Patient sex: F
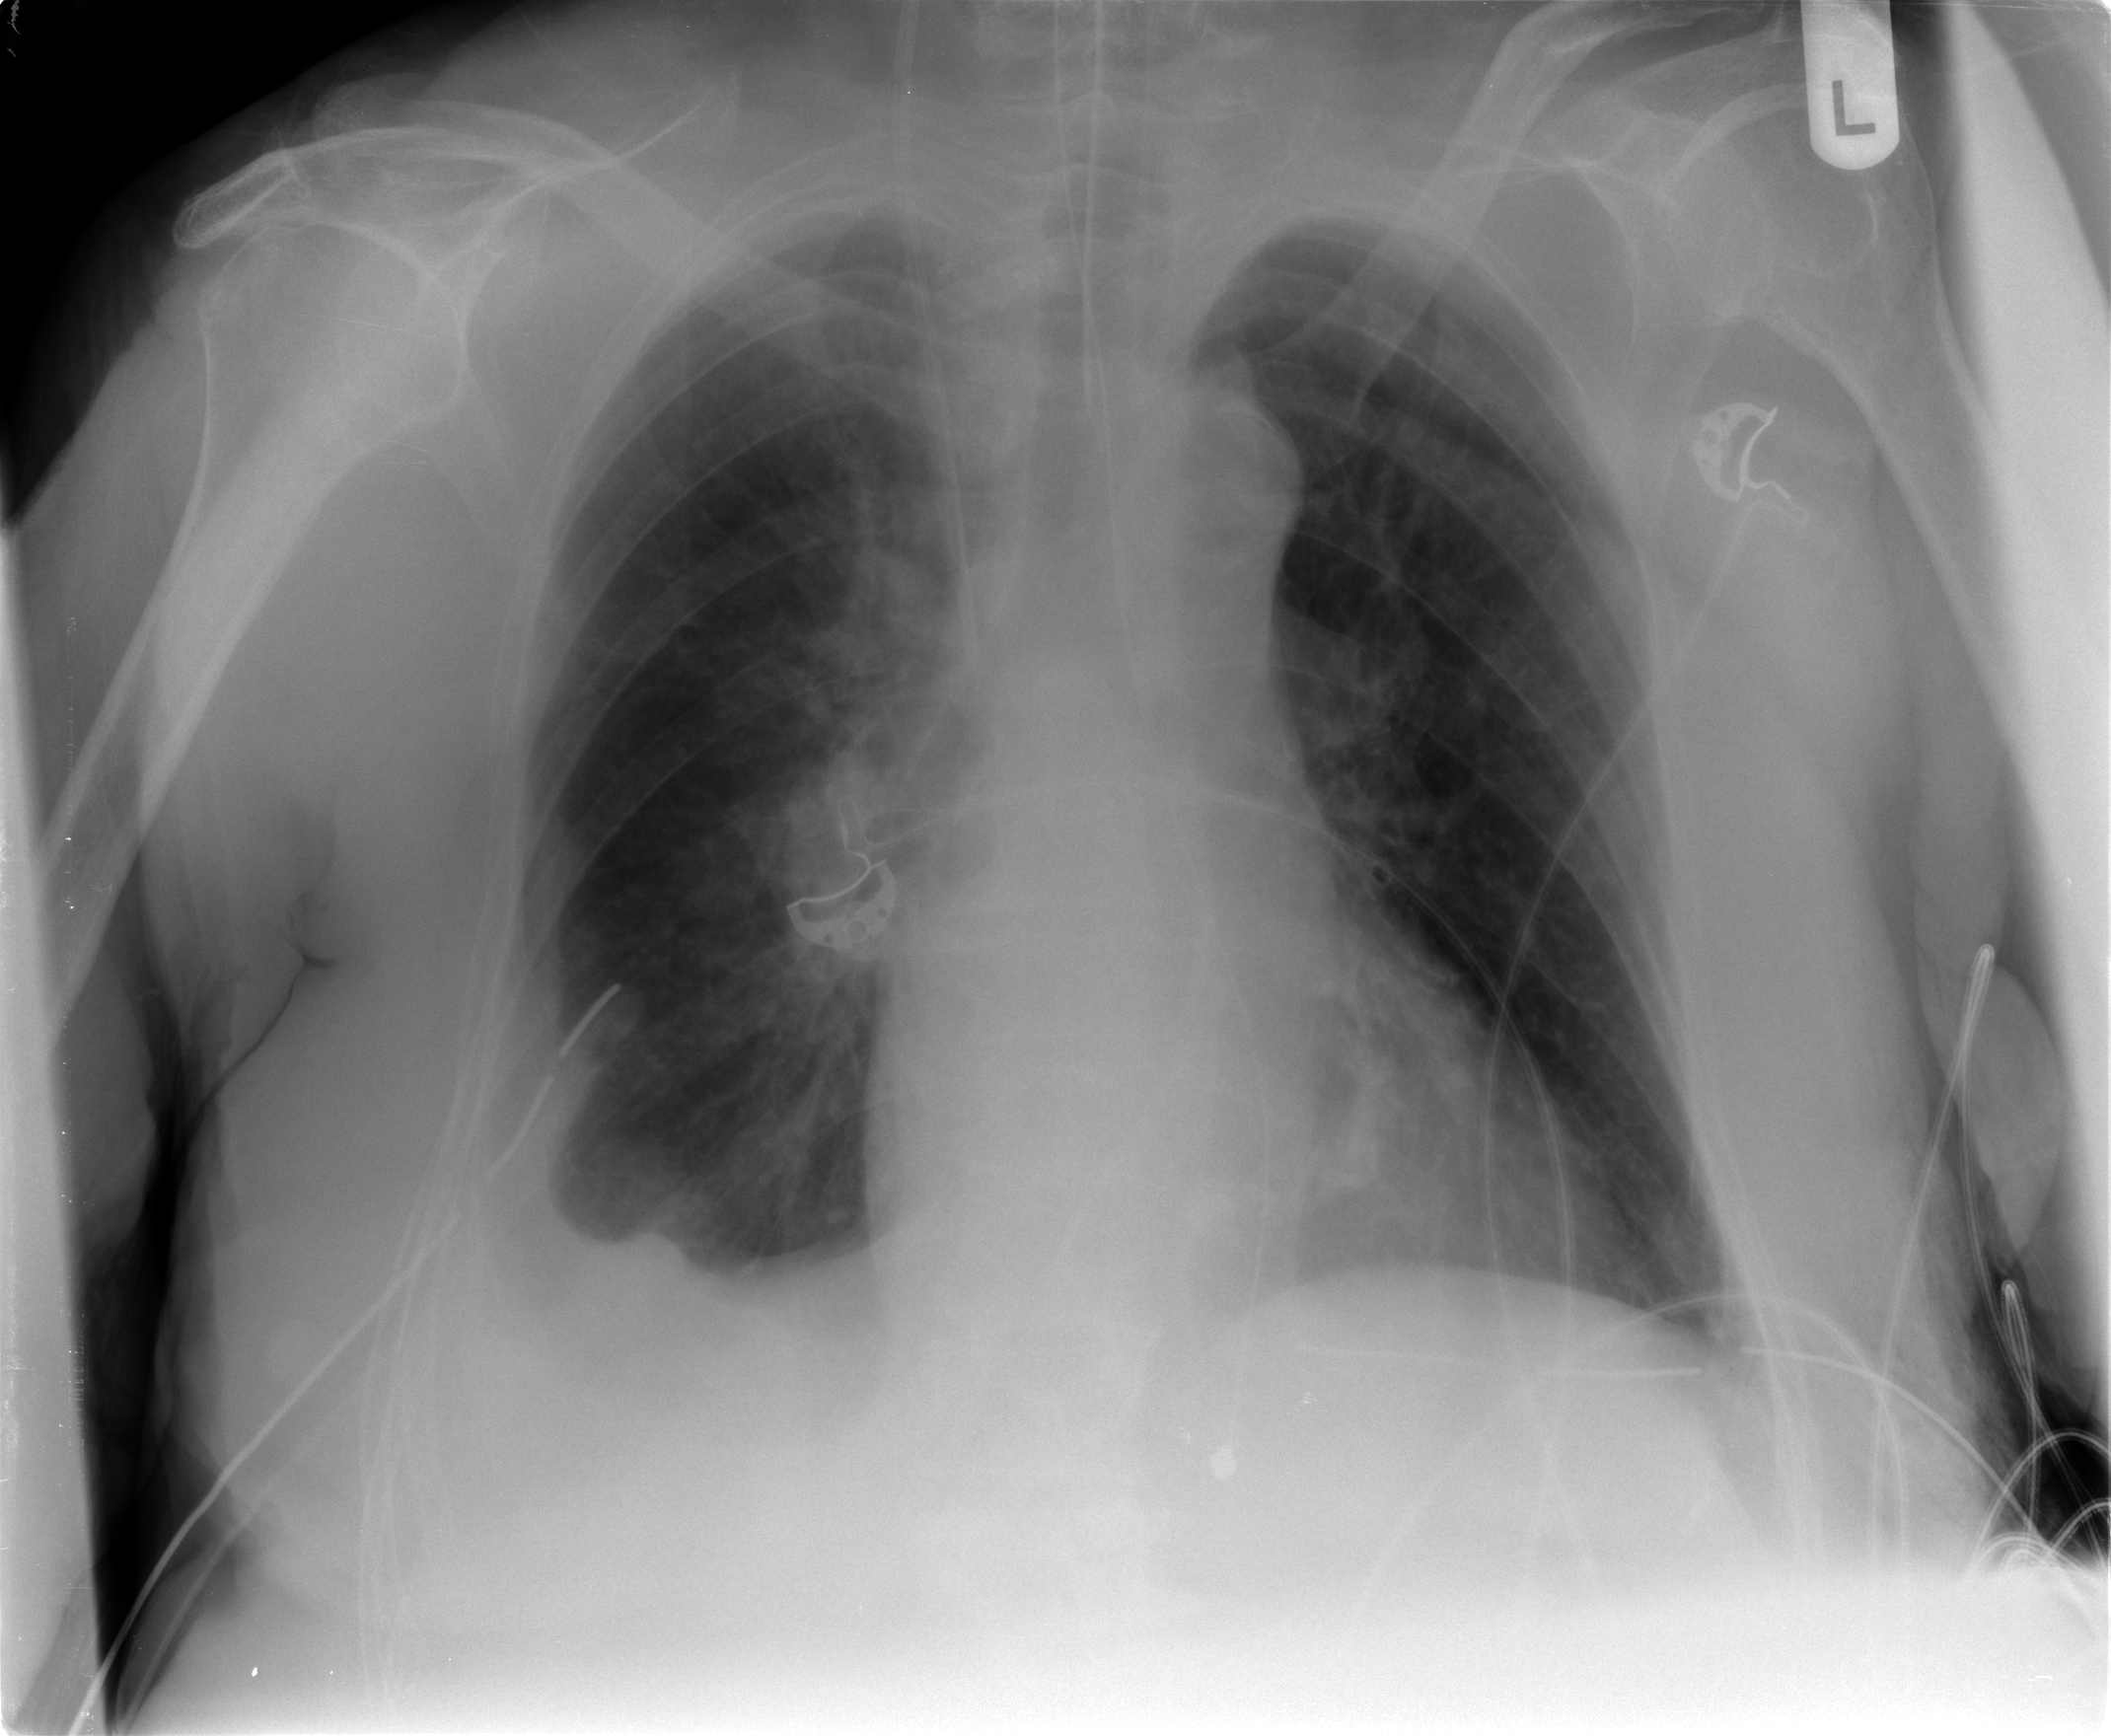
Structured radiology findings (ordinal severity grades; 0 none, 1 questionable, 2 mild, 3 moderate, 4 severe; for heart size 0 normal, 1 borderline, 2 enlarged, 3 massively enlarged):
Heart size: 1
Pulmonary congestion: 2
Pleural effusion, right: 2
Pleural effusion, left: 1
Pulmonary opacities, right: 1
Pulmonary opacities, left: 0
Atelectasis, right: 2
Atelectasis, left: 2